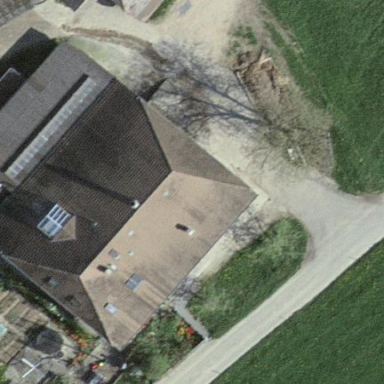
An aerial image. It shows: Farm building.